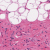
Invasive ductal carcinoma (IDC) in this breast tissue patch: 0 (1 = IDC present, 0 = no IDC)